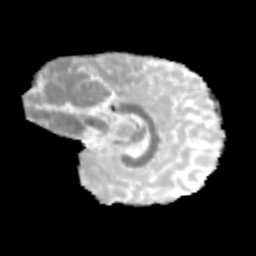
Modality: MD
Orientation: sagittal
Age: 10
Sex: female
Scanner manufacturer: siemens
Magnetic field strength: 3 T
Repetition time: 3.8 s
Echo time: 0.07 s